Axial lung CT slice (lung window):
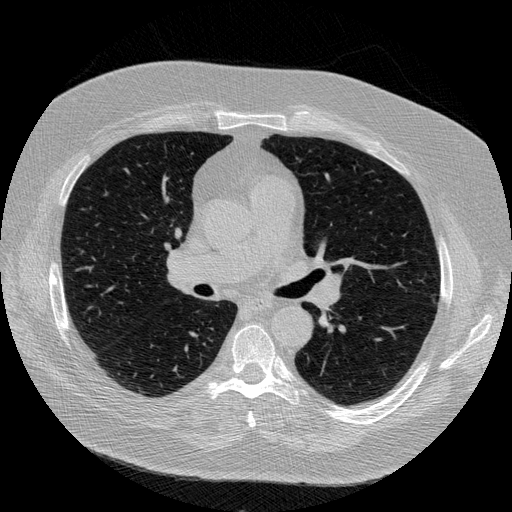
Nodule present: no